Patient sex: M
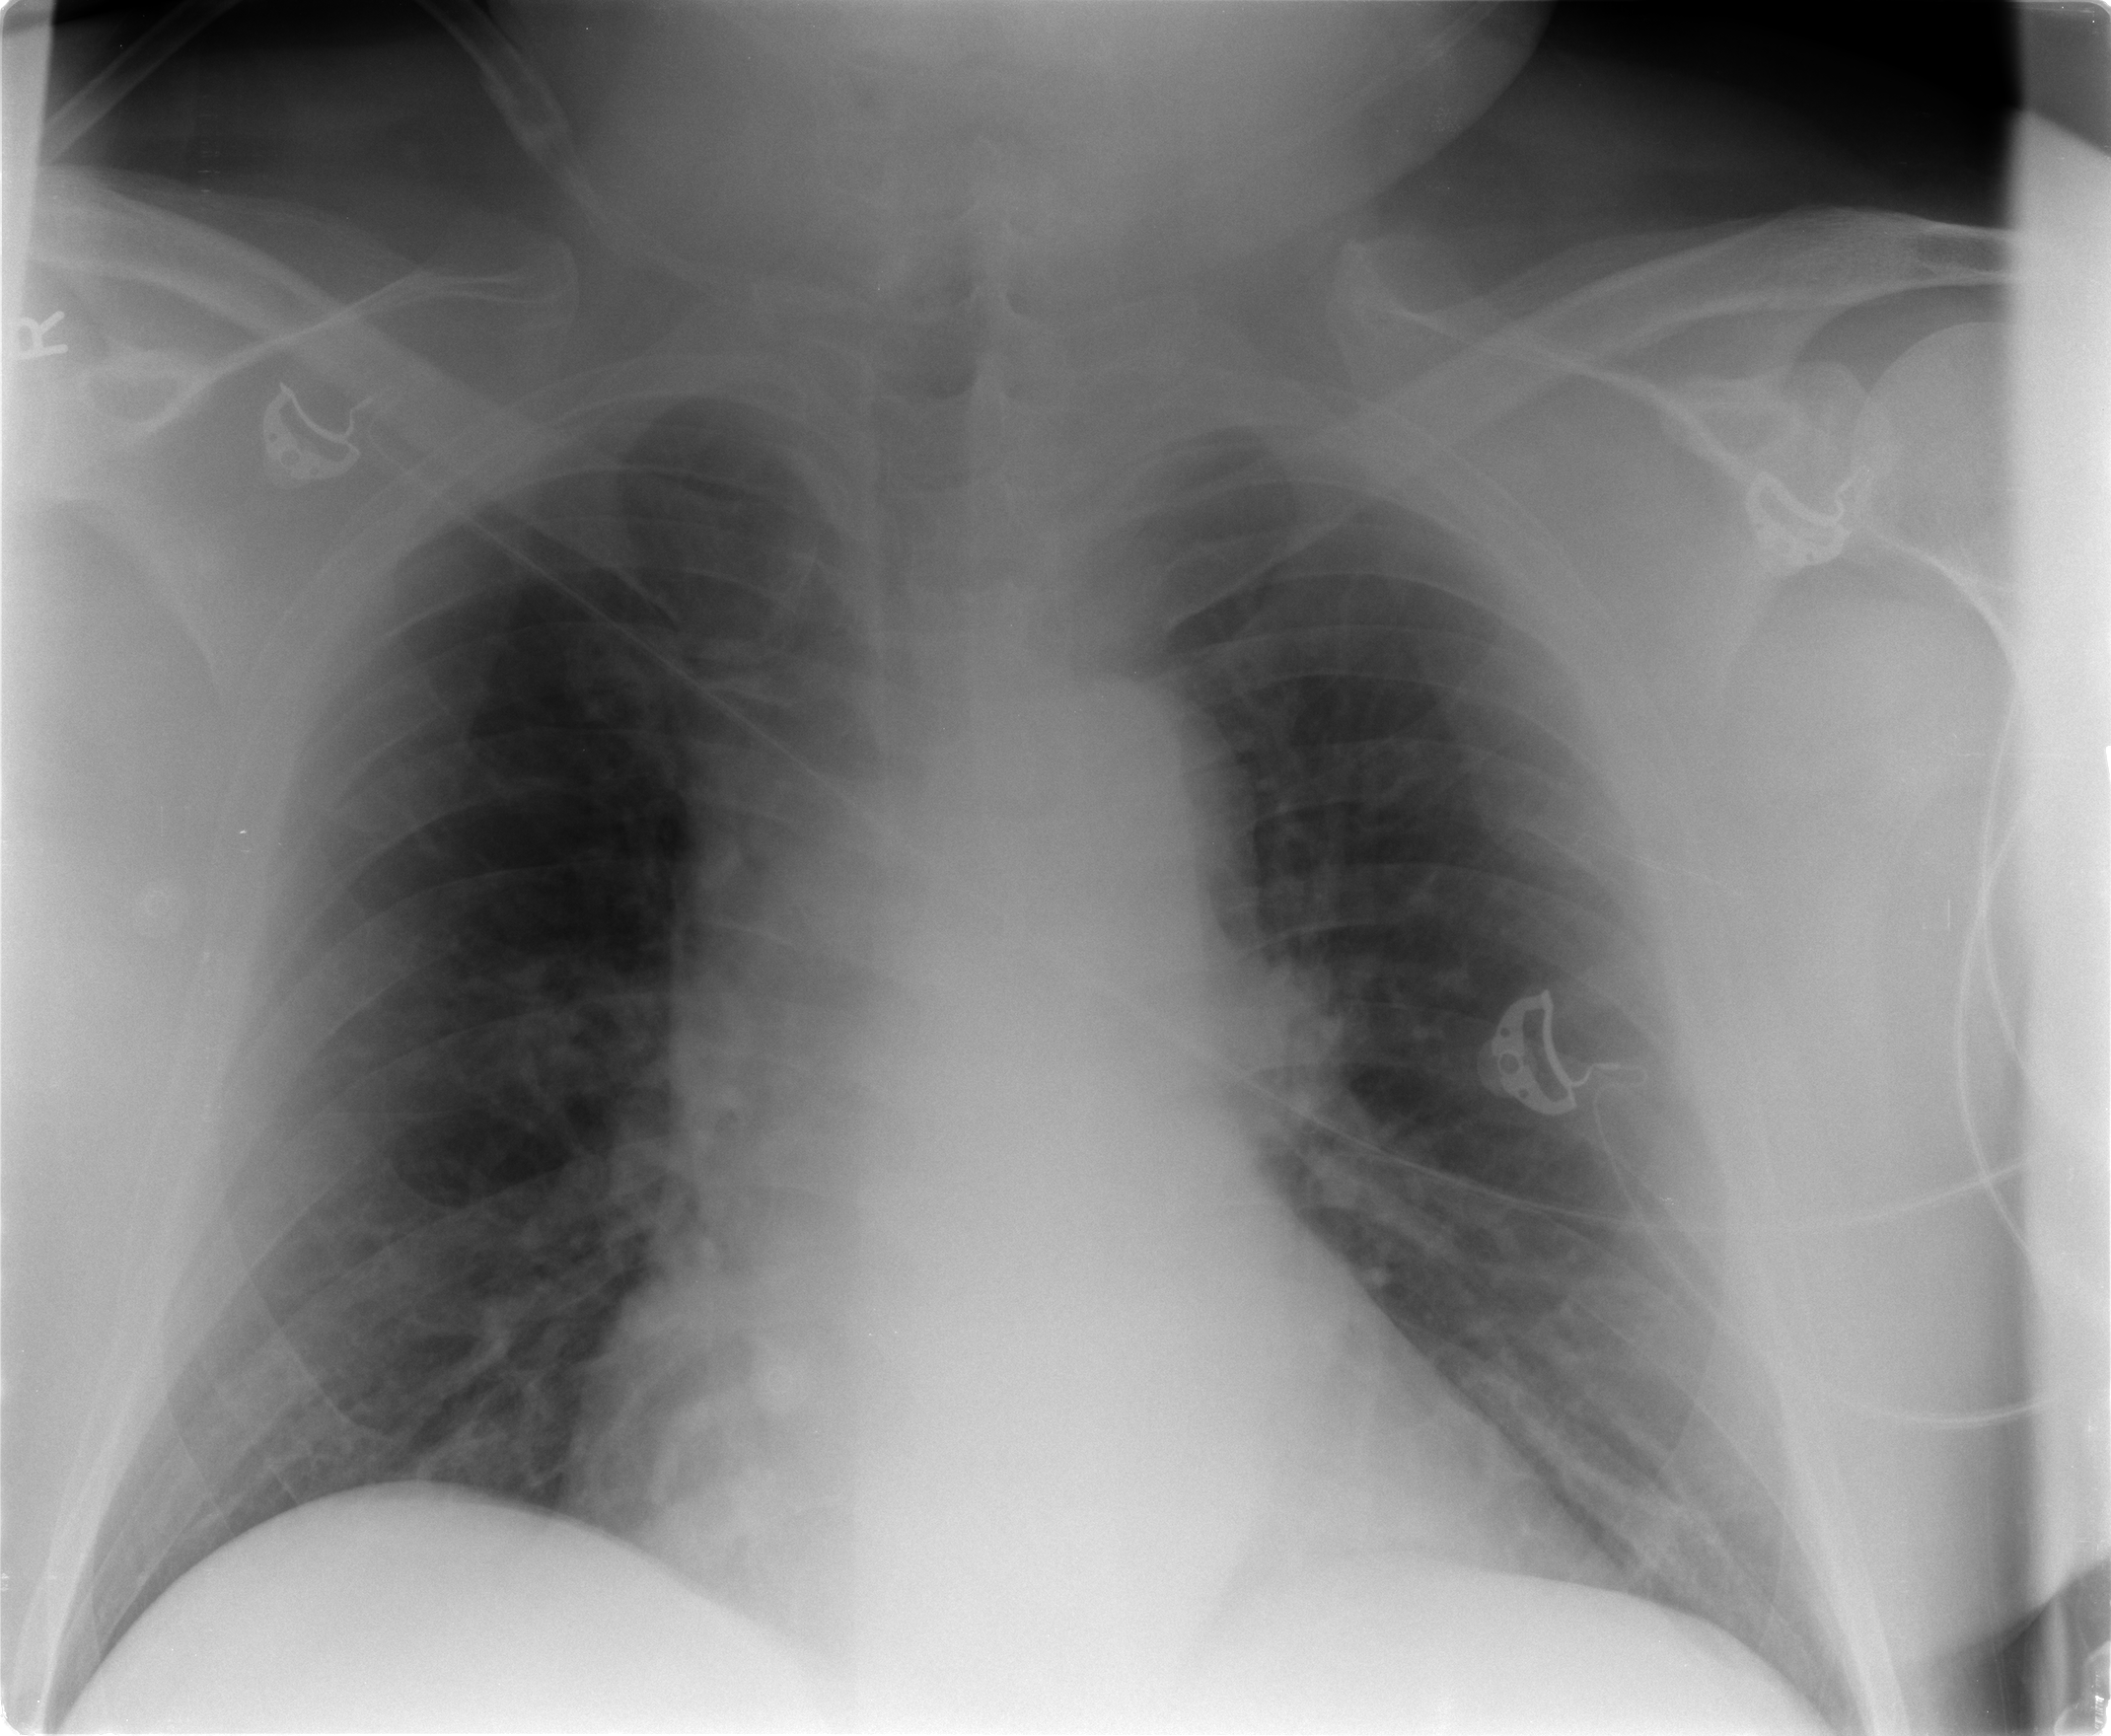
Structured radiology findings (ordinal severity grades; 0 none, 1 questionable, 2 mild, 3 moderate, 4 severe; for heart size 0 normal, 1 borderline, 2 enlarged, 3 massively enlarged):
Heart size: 2
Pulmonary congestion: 2
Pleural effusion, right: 0
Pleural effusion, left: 0
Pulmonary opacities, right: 0
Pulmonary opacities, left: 0
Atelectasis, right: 1
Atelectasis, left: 1